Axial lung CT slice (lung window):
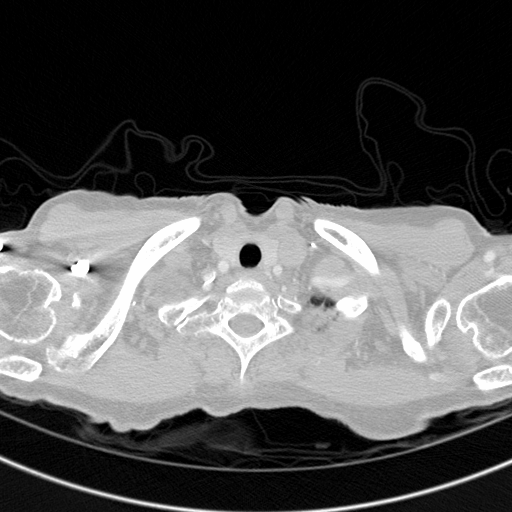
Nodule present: no